Field crop: maize
Growth stage: 2
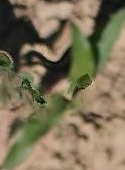
Species: maize